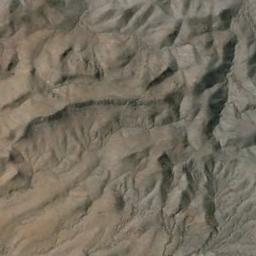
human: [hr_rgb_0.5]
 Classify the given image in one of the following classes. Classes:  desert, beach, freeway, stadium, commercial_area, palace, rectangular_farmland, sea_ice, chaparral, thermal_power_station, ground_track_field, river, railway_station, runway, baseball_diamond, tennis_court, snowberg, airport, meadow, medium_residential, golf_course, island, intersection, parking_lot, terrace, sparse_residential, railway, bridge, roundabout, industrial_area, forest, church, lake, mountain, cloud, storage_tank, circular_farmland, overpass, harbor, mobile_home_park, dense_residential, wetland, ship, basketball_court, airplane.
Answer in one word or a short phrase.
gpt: mountain